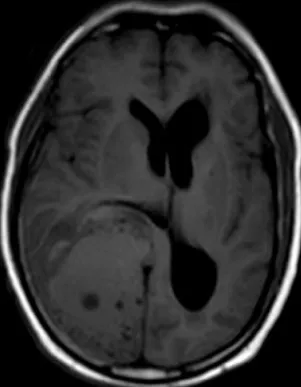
A,B) MRI of the brain axial section, lesion in right occipital lobe appearing hypointense on T1-weighted image (T1WI) and hyperintense on T2-weighted image (T2WI) with midline shift to left.
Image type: radiology (mri)